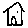
Label: house